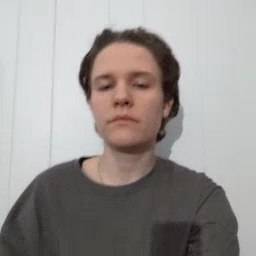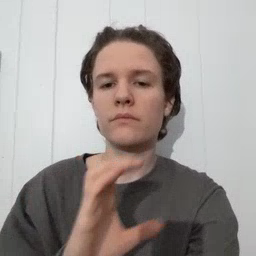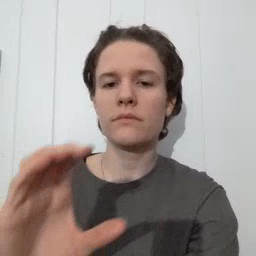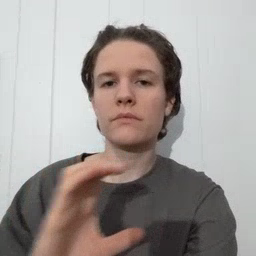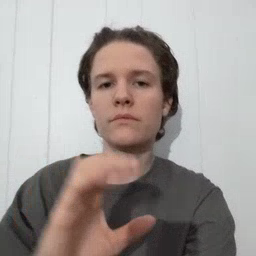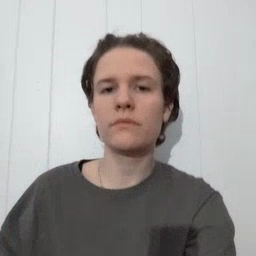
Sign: chocolate